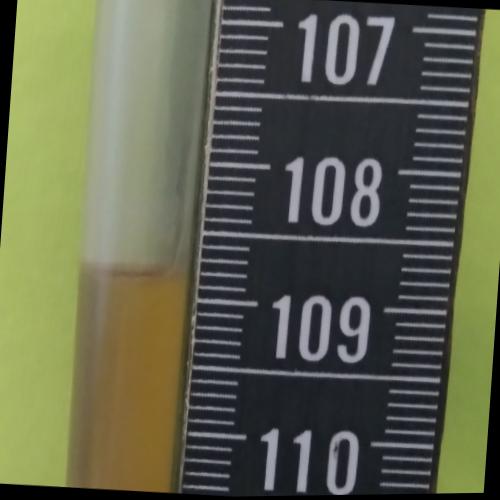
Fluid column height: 108.8 cm